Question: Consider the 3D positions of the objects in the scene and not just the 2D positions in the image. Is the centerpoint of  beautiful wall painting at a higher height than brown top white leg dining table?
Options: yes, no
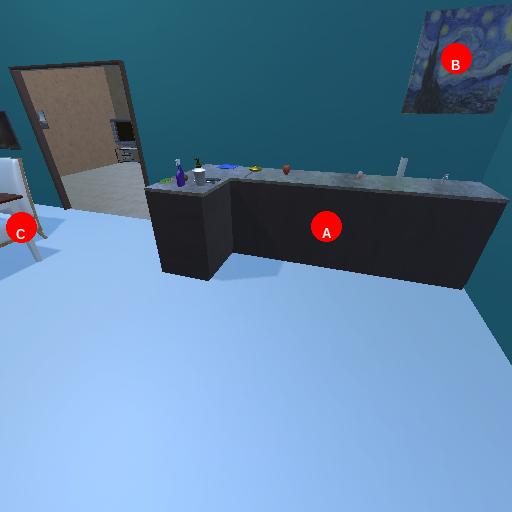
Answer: yes